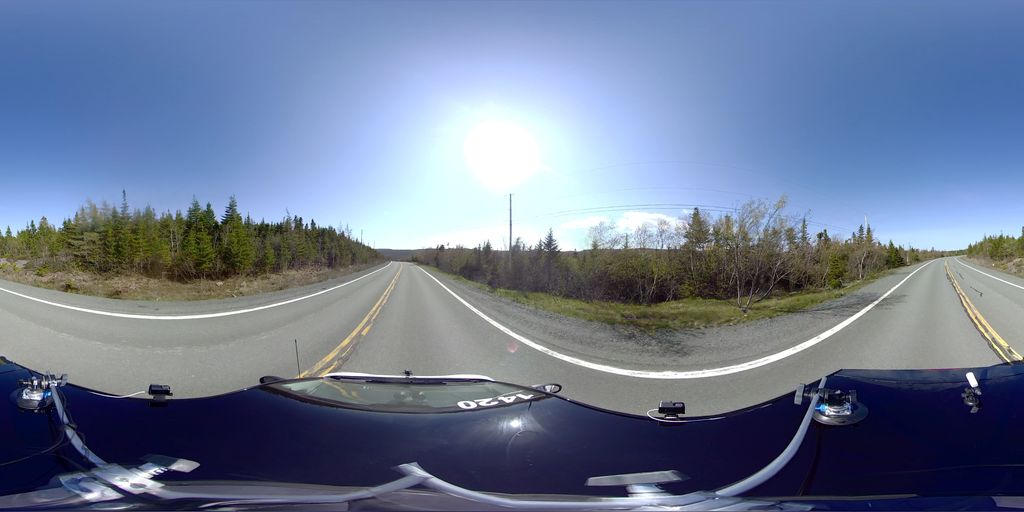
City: st_johns